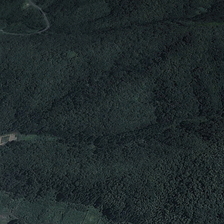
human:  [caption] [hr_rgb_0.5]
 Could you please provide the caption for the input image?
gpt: many green trees form a piece of forest .

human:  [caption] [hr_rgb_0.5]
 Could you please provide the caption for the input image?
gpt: many green trees form a piece of forest .

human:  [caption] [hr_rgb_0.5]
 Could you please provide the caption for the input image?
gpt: many green trees form a piece of forest .

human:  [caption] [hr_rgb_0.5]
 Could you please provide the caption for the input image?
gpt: many green trees form a piece of forest .

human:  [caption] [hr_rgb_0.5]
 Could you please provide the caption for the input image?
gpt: many green trees form a piece of forest .